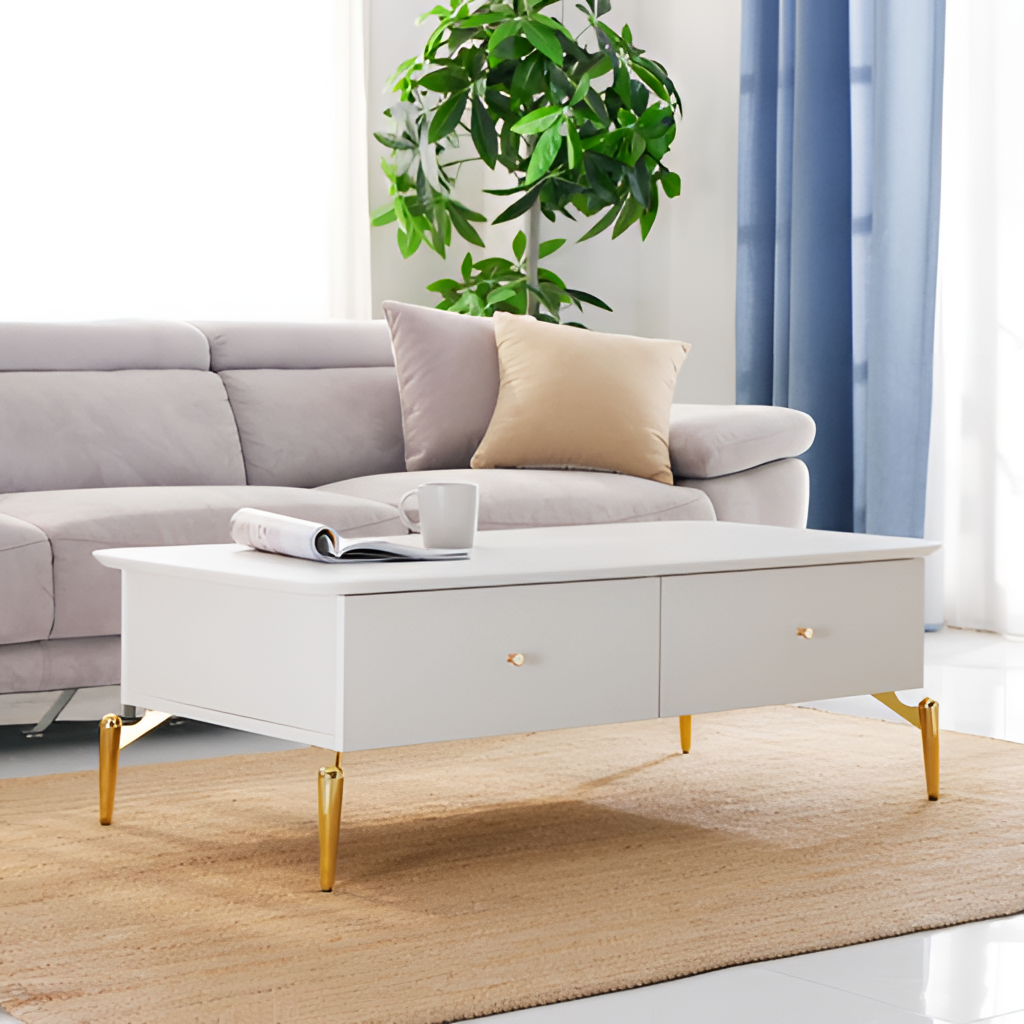
living room, white wood coffee table, modern, white paint wallpaper, with solid pattern, white tile flooring, with large square pattern